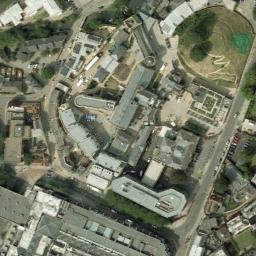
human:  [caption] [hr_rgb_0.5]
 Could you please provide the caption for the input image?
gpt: Many buildings of different shapes are beside the palace .

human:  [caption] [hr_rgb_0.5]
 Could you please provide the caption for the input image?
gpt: The palace is surrounded by buildings .

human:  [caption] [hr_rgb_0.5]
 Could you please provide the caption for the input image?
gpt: The gray palace has some palaces of different sizes and courtyards .

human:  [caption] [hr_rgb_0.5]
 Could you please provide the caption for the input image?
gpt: The palace is surrounded by trees .

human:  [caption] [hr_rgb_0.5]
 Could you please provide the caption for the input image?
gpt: There are gray buildings in the palace .